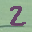
Label: 2